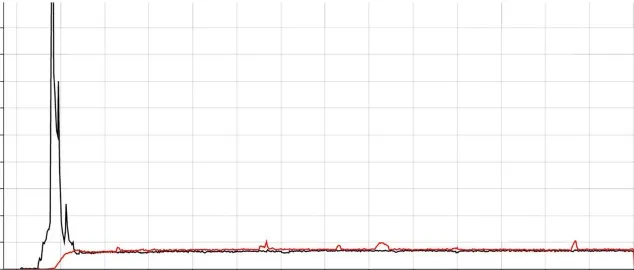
The third TAC (C) was acquired from a different patient and shows an ideal administration where the injection arm sensor curve (black line) and the reference arm sensor curve (red line) reached equilibrium within seconds.
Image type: chart (chart)